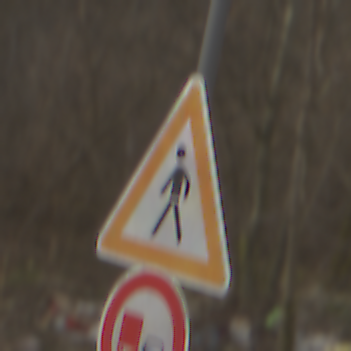
Verkehrszeichen: FussgaengerRechts
Zusatzzeichen unten: UeberholverbotKraftfahrzeuge
Umgebung: Outdoor, Nature
Tageszeit: MorningAfternoon
Wetter: PartlyCloudy
Licht: Natural
Jahreszeit: Winter
Kontrast: MediumContrast